Interaction volume radius: 5 \u00c5
Interaction volume height: 15 \u00c5
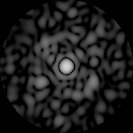
Disorder parameter: 0.8569